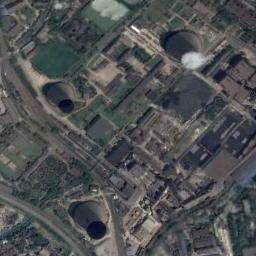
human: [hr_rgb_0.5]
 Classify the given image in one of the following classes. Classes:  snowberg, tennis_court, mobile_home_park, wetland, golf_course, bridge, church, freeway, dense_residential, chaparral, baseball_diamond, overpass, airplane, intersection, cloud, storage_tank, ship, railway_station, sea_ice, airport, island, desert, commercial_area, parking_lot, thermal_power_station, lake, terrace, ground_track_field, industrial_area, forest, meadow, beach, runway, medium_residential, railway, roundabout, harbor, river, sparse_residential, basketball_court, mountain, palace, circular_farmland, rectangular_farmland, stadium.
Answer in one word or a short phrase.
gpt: thermal_power_station